Interaction volume radius: 5 \u00c5
Interaction volume height: 25 \u00c5
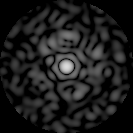
Disorder parameter: 0.8525